Question: I'm new to twitter4j and i just went through the following tutorial
<URL>
After this i made some changes to that code according to my need...
In eclipse i have the following directory structure

The Problem is getOAuthRequestToken() method is raising an exception and is telling me that customer key/secret is not set... But i have set it in that file.... Infact I have set all the properties in twitter4j.properties file....
Can anyone tell me where have i gone wrong?
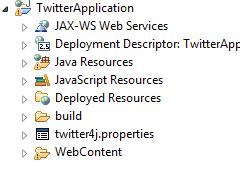
Answer: You should add twitter4j.properties to your classpath. Add it to the folder "Java Ressources" for example and your problem will be solved :)